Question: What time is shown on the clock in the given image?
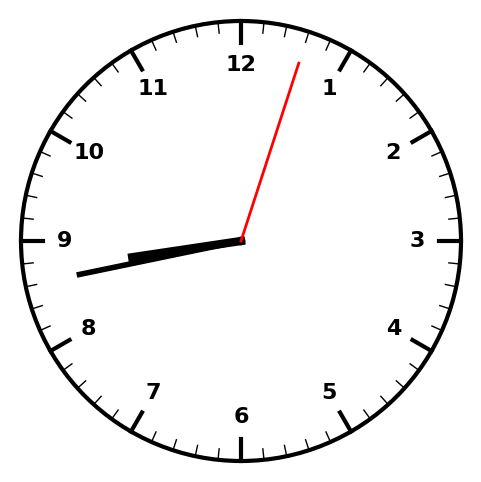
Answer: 08:43:03